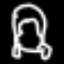
Label: frog